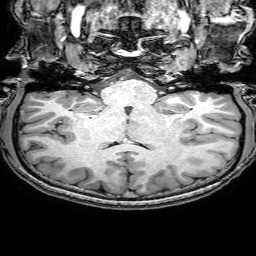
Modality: T1w
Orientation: sagittal
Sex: male
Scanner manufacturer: philips
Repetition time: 0.008185 s
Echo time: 0.00376 s